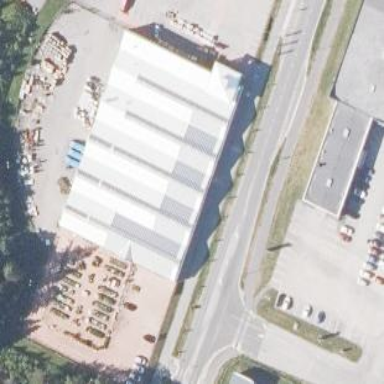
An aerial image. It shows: Garden centre housed in building.